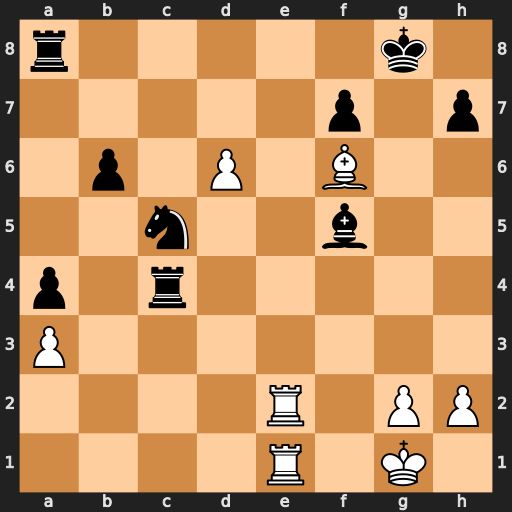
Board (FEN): r5k1/5p1p/1p1P1B2/2n2b2/p1r5/P7/4R1PP/4R1K1
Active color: w
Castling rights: -
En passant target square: -
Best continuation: Re8+ Rxe8 Rxe8#